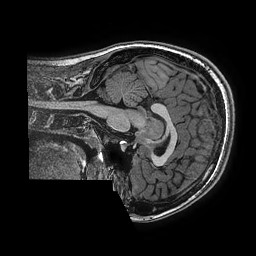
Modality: T1w
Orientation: sagittal
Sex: female
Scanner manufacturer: ge
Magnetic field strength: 3 T
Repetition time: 0.0077 s
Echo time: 0.003436 s